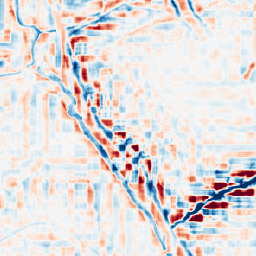
Category: wavelet
Decomposition family: wavelet_reverse_biorthogonal
Decomposition parameters: wavelet: rbio3.5
level: 4
Upsampling method: cubic_catmull_rom
Upsampling parameters: scale: 8
Upsampling scale: 8